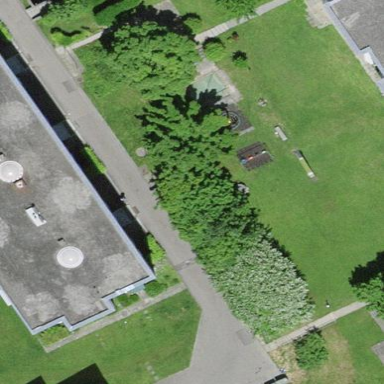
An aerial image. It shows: Residential building.